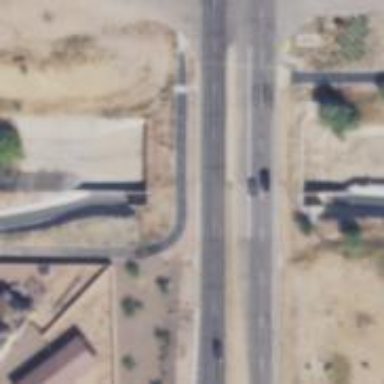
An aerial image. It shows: Secondary road crossing bridge with asphalt surface.